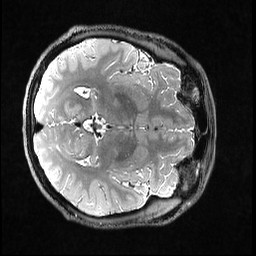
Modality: T2w
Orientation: axial
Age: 25
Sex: male
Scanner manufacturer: ge
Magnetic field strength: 3 T
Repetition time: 3.206 s
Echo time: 0.06401 s